【题型】解答题　【知识点】平面几何　【难度】medium
图1是修正带实物图，图2是其示意图，使用时$\odot B$上的白色修正物随透明条（载体）传送到点$O$处进行修正，留下来的透明条到$\odot A$收集。即透明条的运动路径为：$M \to C \to O \to P \to N$。假设$O$、$P$、$A$、$B$在同一直线上，$BC = 3\mathrm{cm}$，$AC = 4\mathrm{cm}$，$AC \perp BC$，$\tan \angle ACO = \frac{1}{3}$，$P$为$OA$中点。

(1) 求$A$、$B$两点到$OC$的距离分别是多少；

(2) 若$\odot A$的半径为$1\mathrm{cm}$，当留下的透明条从点$O$出发，第一次传送到$\odot A$上某点，且点$B$到该点距离最小时，最多可以擦除的长度为多少。
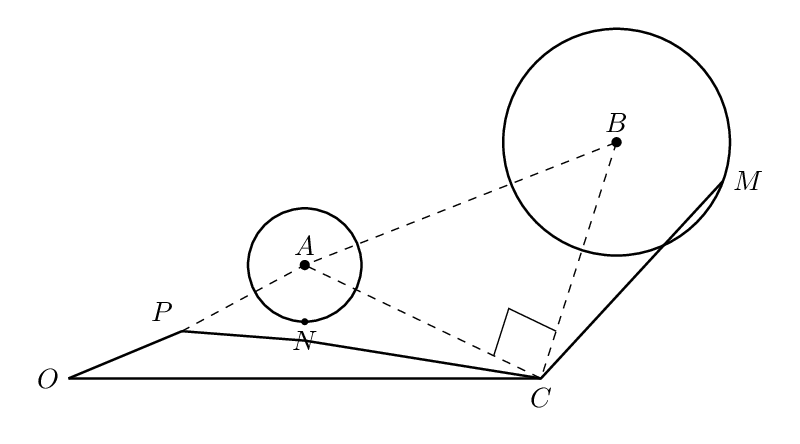
【解答】
【详解】
(1) 解：过点$A$作$AF \perp OC$于$F$，

在$\text{Rt}\triangle ACF$中，$AC = 4\mathrm{cm}$，$\tan \angle ACO = \dfrac{AF}{CF} = \dfrac{1}{3}$，

$\therefore CF = 3AF$，% 所以符号（已在数学环境中）

根据勾股定理得，$AF^2 + CF^2 = AC^2$，

$\therefore AF^2 + 9AF^2 = 16$，% 所以符号

$\therefore AF = \dfrac{2\sqrt{10}}{5}$，% 所以符号

$\therefore$ 点$A$到$OC$的距离是$\dfrac{2\sqrt{10}}{5}$；

过点$B$作$BH \perp OC$交$OC$的延长线于$H$，

$\therefore \angle H = 90^\circ$，% 所以符号

$\therefore \angle BCH + \angle CBH = 90^\circ$，% 所以符号

$\because AC \perp BC$，% 因为符号（已在数学环境中）

$\therefore \angle ACB = 90^\circ$，% 所以符号

$\therefore \angle ACO + \angle BCH = 90^\circ$，% 所以符号

$\therefore \angle CBH = \angle ACO$，% 所以符号

$\because \tan \angle ACO = \dfrac{1}{3}$，% 因为符号

$\therefore \tan \angle CBH = \dfrac{1}{3}$，% 所以符号

在$\text{Rt}\triangle BHC$中，$BC = 3\mathrm{cm}$，$\tan \angle CBH = \dfrac{CH}{BH} = \dfrac{1}{3}$，

$\therefore BH = 3CH$，% 所以符号

根据勾股定理得，$BH^2 + CH^2 = BC^2$，

$\therefore 9CH^2 + CH^2 = 9$，% 所以符号

$\therefore CH = \dfrac{3\sqrt{10}}{10}$，% 所以符号

$\therefore BH = \dfrac{9\sqrt{10}}{10}$，% 所以符号

$\therefore$ 点$B$到$OC$的距离为$\dfrac{9\sqrt{10}}{10}$；

---

(2) 解：由题意得，$CF = 3AF = \dfrac{6\sqrt{10}}{5}$，

在$\text{Rt}\triangle ABC$中，$AC = 4\mathrm{cm}$，$BC = 3\mathrm{cm}$，

$\therefore AB = 5$，% 所以符号

$\because AF \perp OC$，$BH \perp OC$，$AF \parallel BH$，% 因为符号

$\therefore \triangle OAF \sim \triangle OBH$，% 所以符号

$\therefore \dfrac{AO}{OB} = \dfrac{AF}{BH}$，% 所以符号

$\therefore \dfrac{AO}{AO + 5} = \dfrac{\dfrac{2\sqrt{10}}{5}}{\dfrac{9\sqrt{10}}{10}}$，% 所以符号

$\therefore OA = 4$，% 所以符号

$\because$ 点$P$是$OA$的中点，% 因为符号

$\therefore OP = AP = 2$，% 所以符号

由题意得，$PN$切$\odot A$于$N$，连接$AN$，

$\therefore \angle ANP = 90^\circ$，% 所以符号

在$\text{Rt}\triangle ANP$中，$AN = 1$，

根据勾股定理得，$PN = \sqrt{3}$，$\cos \angle PAN = \dfrac{AN}{AP} = \dfrac{1}{2}$，
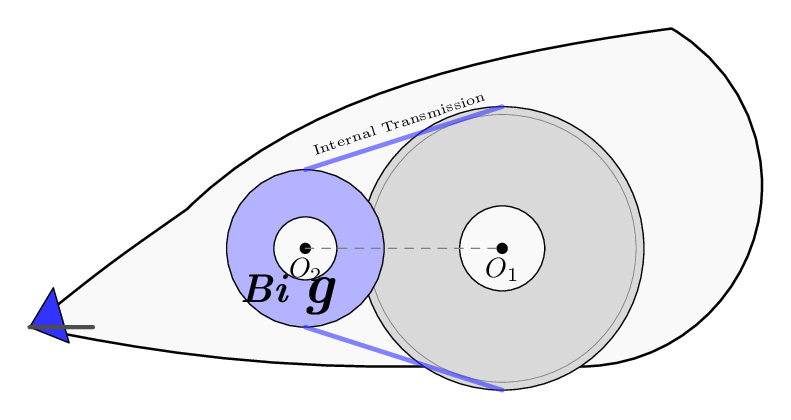